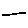
Label: line